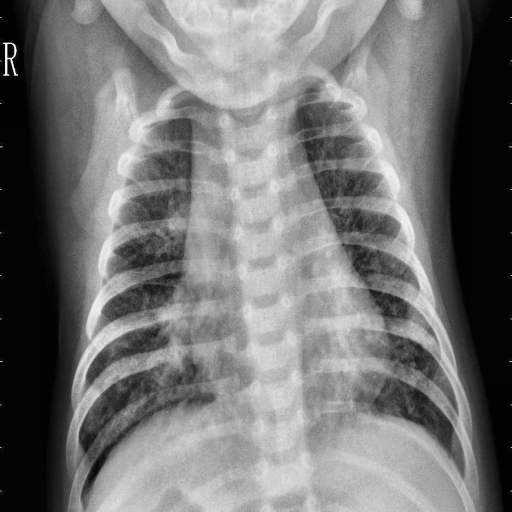
Finding: PNEUMONIA